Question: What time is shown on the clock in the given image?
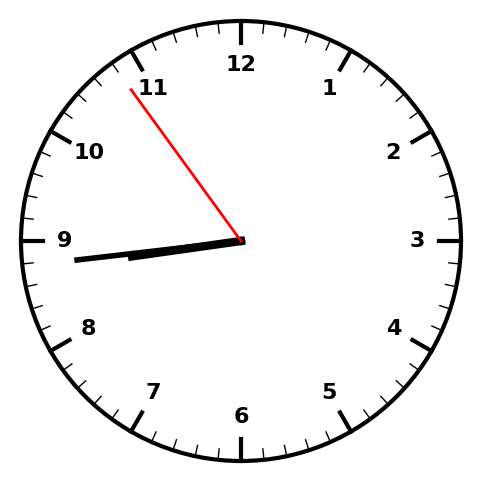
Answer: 08:43:54